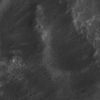
Label: not_dusty